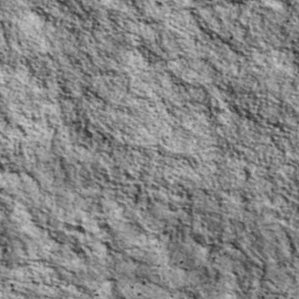
Label: non_frost